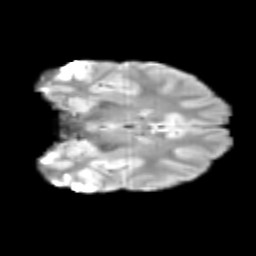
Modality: T2w
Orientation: coronal
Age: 10
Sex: male
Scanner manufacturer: siemens
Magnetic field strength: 3 T
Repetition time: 3.8 s
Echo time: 0.07 s